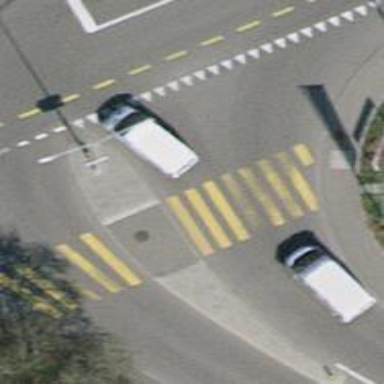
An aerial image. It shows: Uncontrolled zebra crossing with pedestrian island.